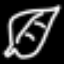
Label: leaf